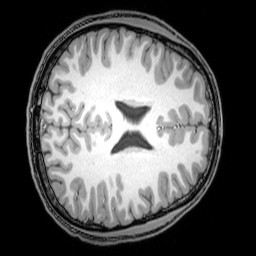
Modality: T1w
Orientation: axial
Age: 22
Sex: male
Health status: healthy
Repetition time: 0.081 s
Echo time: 0.037 s